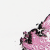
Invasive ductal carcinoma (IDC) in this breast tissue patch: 0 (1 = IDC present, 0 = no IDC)